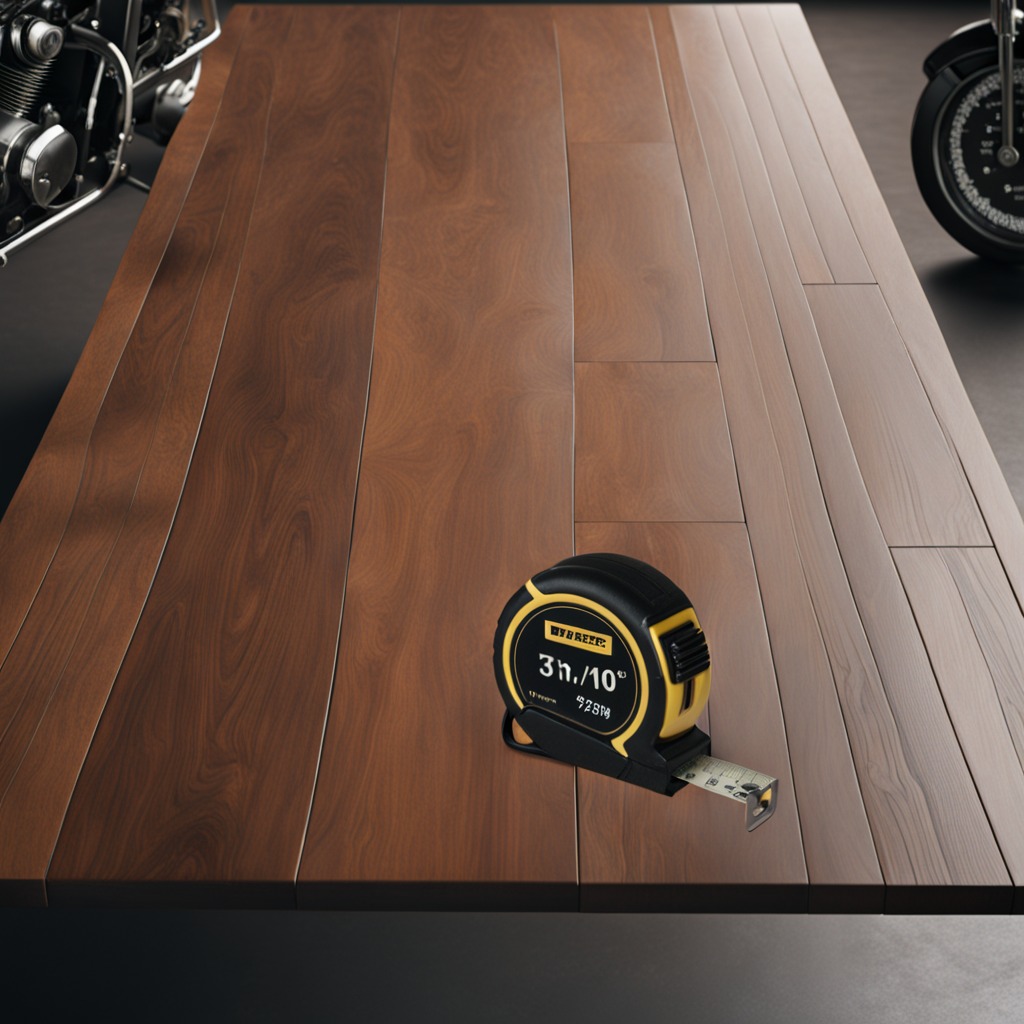
A measuring tape is lying on the oil-spilled wooden table in a vintage motorcycle garage.